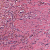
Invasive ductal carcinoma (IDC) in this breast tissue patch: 0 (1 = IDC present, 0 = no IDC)